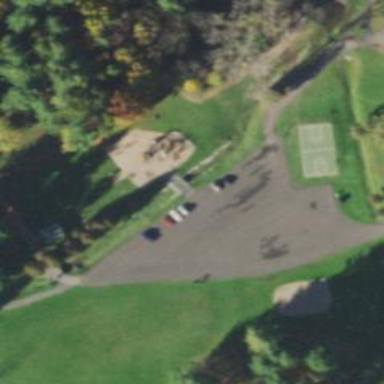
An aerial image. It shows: Springy playground.